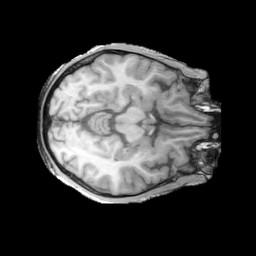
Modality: T1w
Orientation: axial
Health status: ill
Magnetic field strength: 3 T